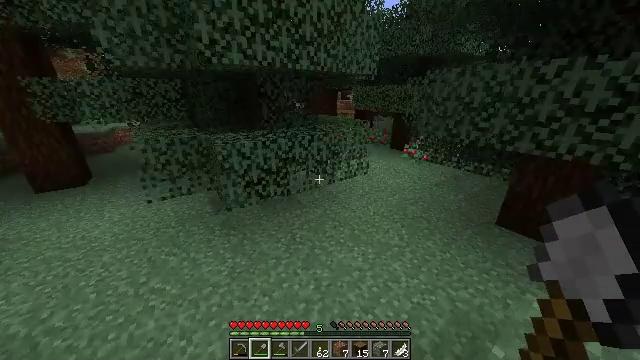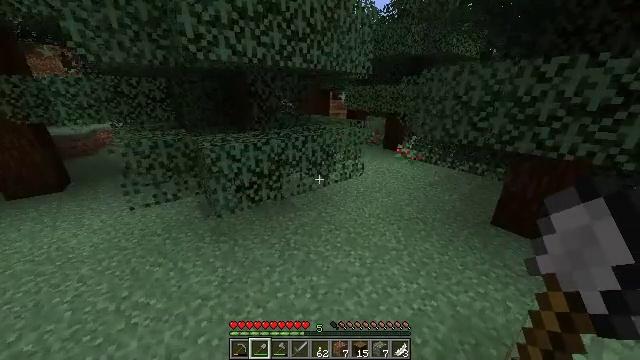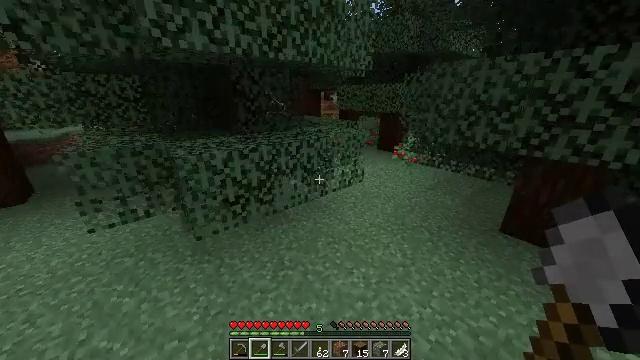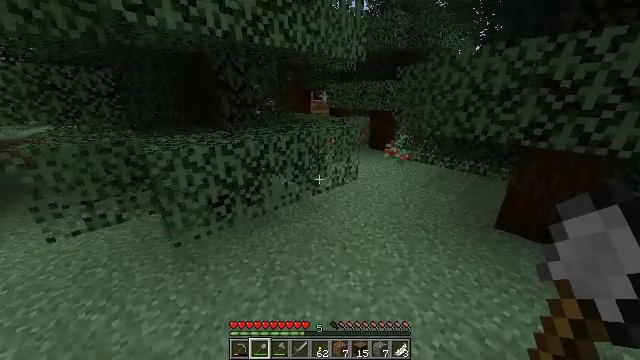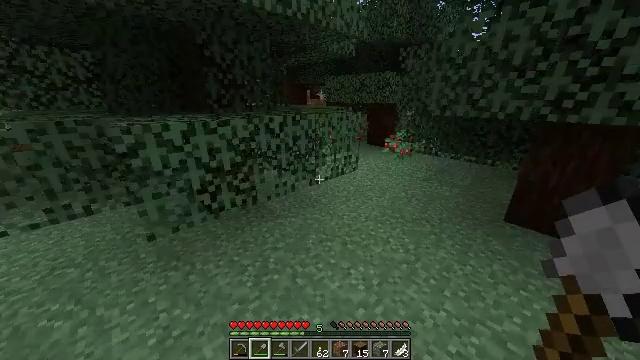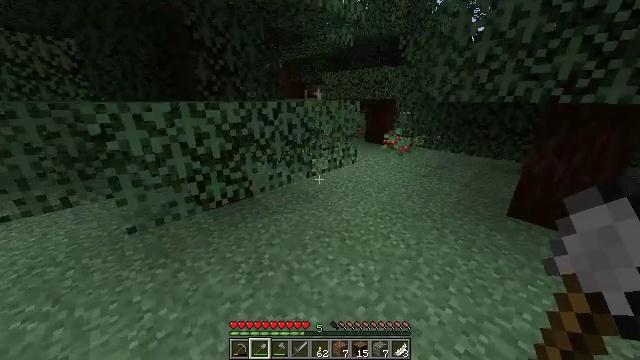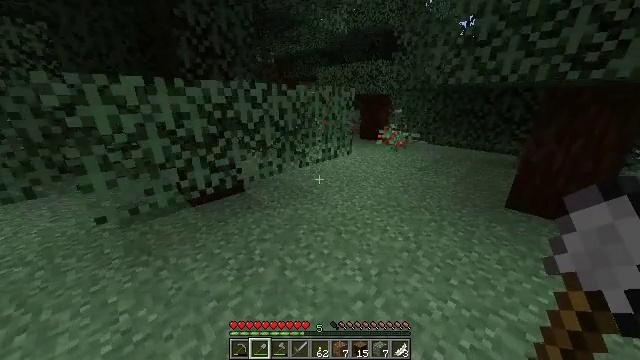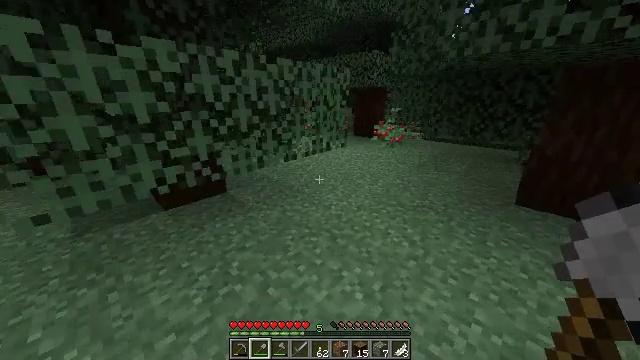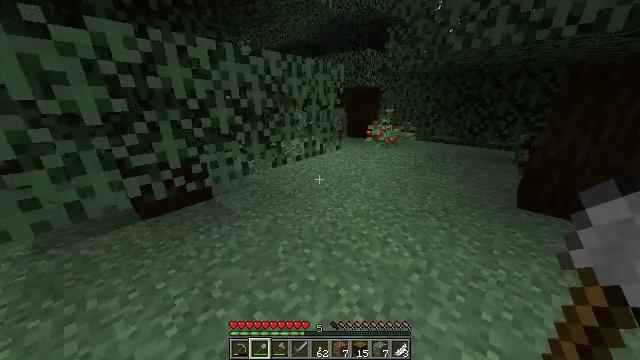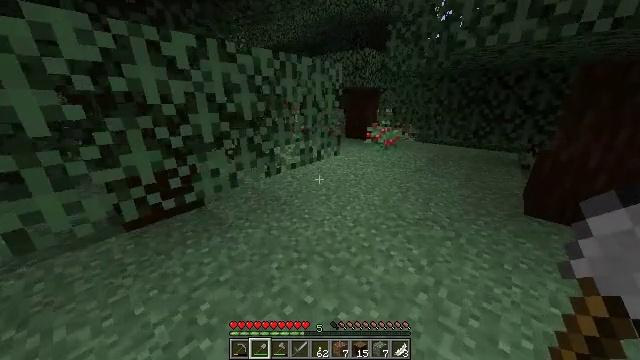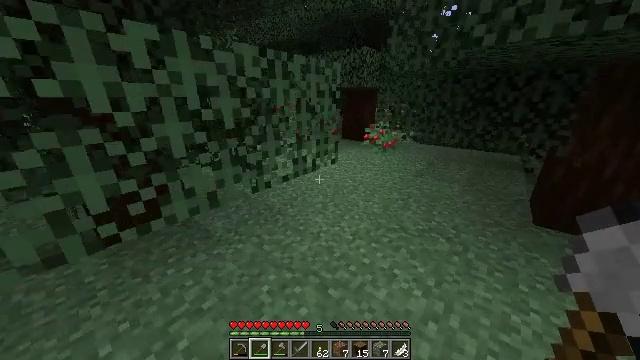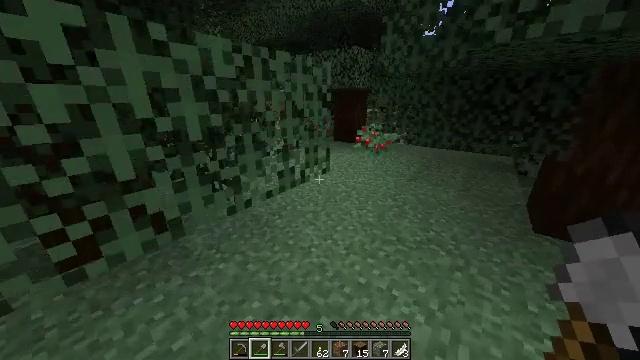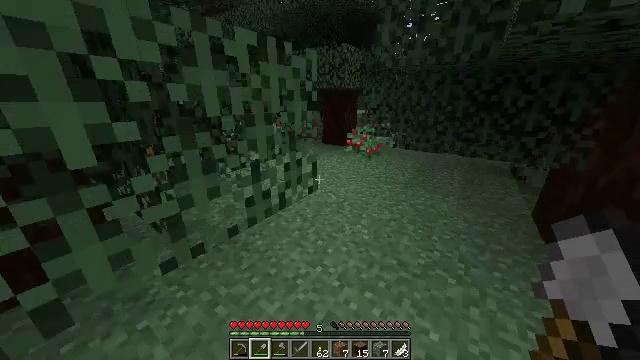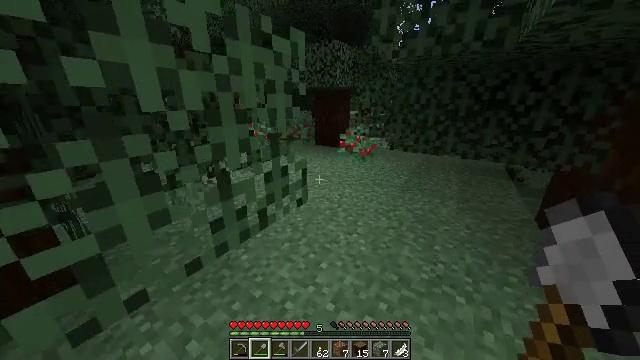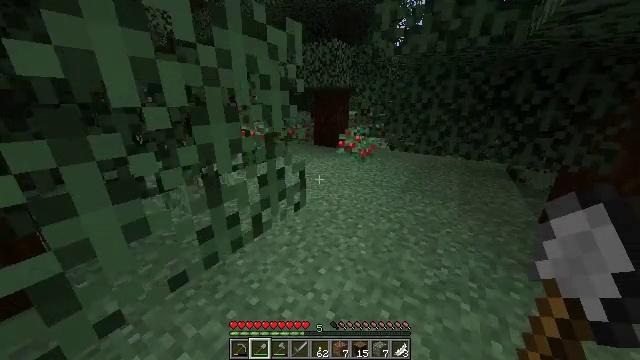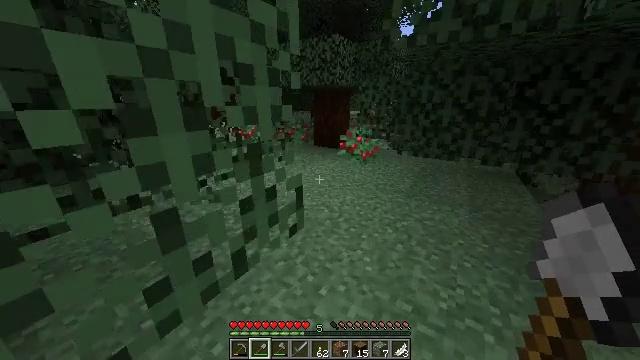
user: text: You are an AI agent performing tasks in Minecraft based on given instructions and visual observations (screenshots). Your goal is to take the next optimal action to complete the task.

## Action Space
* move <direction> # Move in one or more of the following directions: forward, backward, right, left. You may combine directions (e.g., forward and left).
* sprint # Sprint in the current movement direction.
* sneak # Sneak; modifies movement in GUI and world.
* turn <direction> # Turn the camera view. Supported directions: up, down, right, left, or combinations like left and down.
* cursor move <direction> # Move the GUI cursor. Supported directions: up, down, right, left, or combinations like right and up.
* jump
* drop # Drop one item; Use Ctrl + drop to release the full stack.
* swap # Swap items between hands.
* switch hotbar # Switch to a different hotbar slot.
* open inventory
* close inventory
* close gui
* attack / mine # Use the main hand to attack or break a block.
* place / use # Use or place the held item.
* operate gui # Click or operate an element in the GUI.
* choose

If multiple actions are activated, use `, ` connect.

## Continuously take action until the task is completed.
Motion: motion action
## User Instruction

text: Harvest sweet berries by mining the bush.
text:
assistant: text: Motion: move forward, sprint, turn right
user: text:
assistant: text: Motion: move forward, sprint, turn right
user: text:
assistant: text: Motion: move forward and move right, sprint, turn right
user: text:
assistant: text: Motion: move forward and move right, sprint
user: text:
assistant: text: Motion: move forward and move right, sprint
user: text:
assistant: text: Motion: move forward and move right, sprint, turn right
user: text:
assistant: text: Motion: move forward, sprint, turn right
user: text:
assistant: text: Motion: move forward, sprint, turn right
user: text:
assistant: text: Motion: move forward, sprint
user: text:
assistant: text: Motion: move forward, sprint
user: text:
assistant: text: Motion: move forward, sprint, turn right
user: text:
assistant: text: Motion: move forward, sprint, turn right
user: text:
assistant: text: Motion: move forward, sprint, turn right
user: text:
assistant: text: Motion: move forward, sprint
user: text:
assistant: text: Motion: move forward, sprint
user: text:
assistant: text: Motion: move forward and move right, sprint
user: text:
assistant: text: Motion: move forward and move right, sprint
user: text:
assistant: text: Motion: move forward and move right, sprint
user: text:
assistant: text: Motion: move forward, sprint
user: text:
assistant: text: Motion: move forward, sprint
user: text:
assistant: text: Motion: move forward, sprint
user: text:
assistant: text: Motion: move forward and move left, sprint
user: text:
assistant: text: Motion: move forward and move left, sprint, turn right and down
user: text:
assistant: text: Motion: move forward and move left, sprint, turn right and down
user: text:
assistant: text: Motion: move forward and move left, sprint, turn right and down
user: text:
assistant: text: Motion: move forward and move left, sprint, turn right
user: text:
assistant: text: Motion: move forward and move left, sprint, turn right, attack / mine
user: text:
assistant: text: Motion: move forward, turn right, attack / mine
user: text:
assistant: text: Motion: move forward, attack / mine
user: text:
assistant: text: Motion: move forward, attack / mine